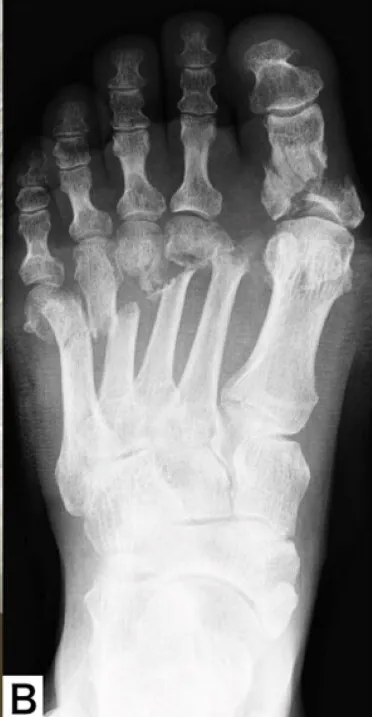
Plain radiograph. Of the left foot on Arrival at the trauma center.
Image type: radiology (x_ray)